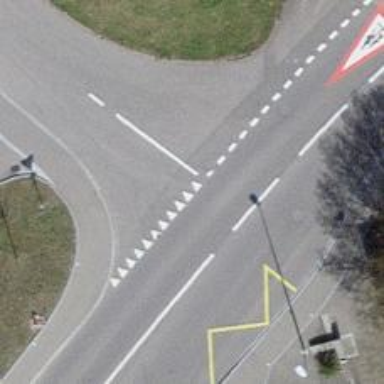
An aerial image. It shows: Road with "give way" sign.